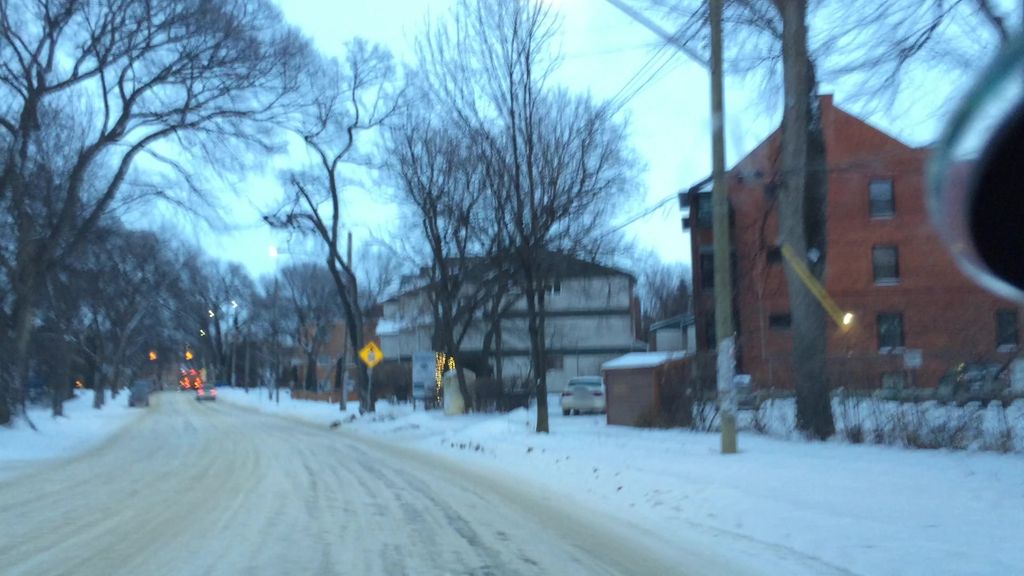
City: winnipeg